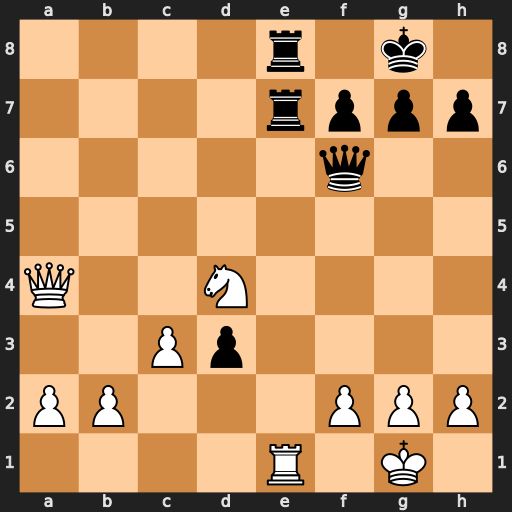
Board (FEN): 4r1k1/4rppp/5q2/8/Q2N4/2Pp4/PP3PPP/4R1K1
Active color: w
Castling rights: -
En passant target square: -
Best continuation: Qxe8+ Rxe8 Rxe8#